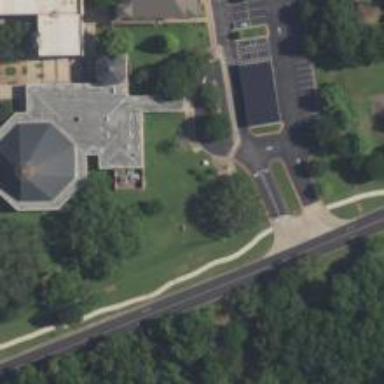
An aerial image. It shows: Building that is place of worship.